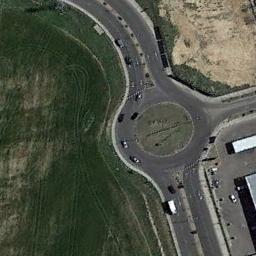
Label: roundabout